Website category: auto
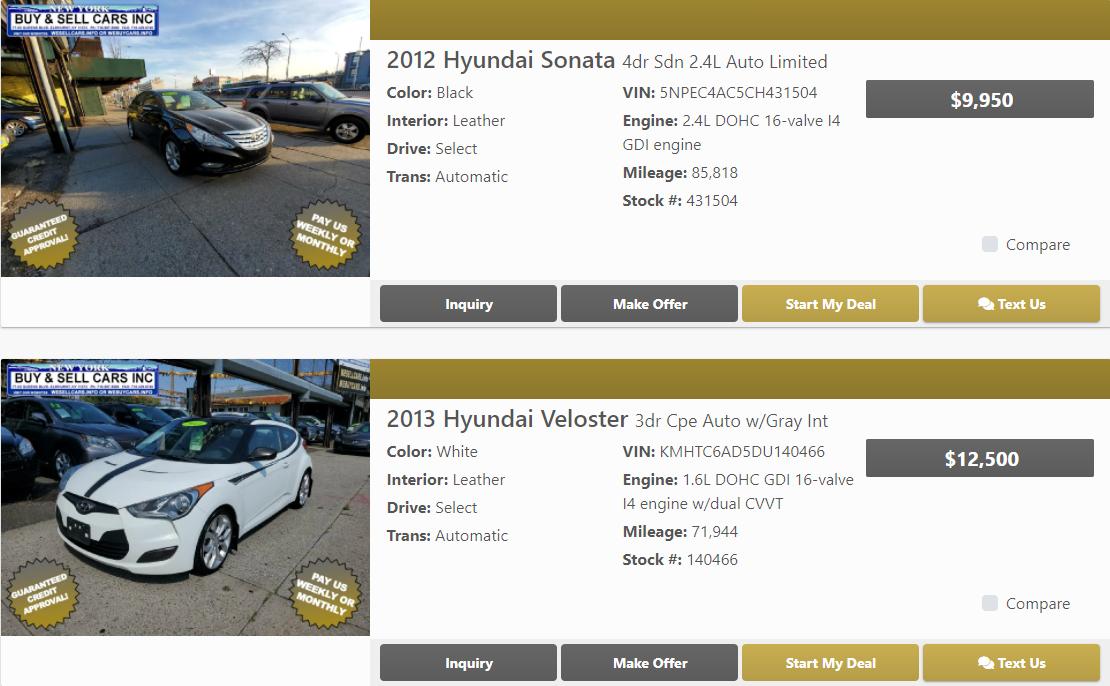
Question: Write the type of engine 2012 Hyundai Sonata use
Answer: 2.4L DOHC 16-valve I4 GDI engine

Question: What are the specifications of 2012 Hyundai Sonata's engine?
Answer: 2.4L DOHC 16-valve I4 GDI engine

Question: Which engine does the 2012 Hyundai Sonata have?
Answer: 2.4L DOHC 16-valve I4 GDI engine

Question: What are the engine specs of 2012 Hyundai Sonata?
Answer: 2.4L DOHC 16-valve I4 GDI engine

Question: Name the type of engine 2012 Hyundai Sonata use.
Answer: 2.4L DOHC 16-valve I4 GDI engine

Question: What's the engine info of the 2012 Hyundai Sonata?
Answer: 2.4L DOHC 16-valve I4 GDI engine

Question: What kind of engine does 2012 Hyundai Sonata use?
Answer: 2.4L DOHC 16-valve I4 GDI engine

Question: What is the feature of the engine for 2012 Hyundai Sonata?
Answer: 2.4L DOHC 16-valve I4 GDI engine

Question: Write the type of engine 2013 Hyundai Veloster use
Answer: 1.6L DOHC GDI 16-valve I4 engine w/dual CVVT

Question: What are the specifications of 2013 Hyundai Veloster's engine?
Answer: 1.6L DOHC GDI 16-valve I4 engine w/dual CVVT

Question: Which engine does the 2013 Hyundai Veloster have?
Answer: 1.6L DOHC GDI 16-valve I4 engine w/dual CVVT

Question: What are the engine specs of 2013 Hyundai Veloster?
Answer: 1.6L DOHC GDI 16-valve I4 engine w/dual CVVT

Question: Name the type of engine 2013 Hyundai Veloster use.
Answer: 1.6L DOHC GDI 16-valve I4 engine w/dual CVVT

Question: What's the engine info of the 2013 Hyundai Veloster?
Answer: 1.6L DOHC GDI 16-valve I4 engine w/dual CVVT

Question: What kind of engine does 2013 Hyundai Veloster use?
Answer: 1.6L DOHC GDI 16-valve I4 engine w/dual CVVT

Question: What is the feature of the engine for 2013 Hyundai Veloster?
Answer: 1.6L DOHC GDI 16-valve I4 engine w/dual CVVT

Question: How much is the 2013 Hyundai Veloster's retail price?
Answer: $12,500

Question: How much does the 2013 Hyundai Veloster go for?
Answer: $12,500

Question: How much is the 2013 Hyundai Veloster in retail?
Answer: $12,500

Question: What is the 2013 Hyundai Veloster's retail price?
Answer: $12,500

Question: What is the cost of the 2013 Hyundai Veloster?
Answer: $12,500

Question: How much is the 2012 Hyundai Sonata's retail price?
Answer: $9,950

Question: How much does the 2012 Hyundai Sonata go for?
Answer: $9,950

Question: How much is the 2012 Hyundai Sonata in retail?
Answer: $9,950

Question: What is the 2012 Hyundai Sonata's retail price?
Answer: $9,950

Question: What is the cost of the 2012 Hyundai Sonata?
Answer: $9,950

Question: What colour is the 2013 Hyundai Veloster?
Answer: White

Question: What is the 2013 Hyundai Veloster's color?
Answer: White

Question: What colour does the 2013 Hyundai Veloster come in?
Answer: White

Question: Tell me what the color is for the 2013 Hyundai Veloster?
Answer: White

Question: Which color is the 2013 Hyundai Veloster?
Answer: White

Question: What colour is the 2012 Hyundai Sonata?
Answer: Black

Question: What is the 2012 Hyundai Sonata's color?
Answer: Black

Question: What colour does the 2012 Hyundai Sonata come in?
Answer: Black

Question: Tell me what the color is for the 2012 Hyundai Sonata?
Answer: Black

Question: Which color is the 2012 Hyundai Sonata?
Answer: Black

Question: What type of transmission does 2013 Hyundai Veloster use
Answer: Automatic

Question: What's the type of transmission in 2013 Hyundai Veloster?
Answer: Automatic

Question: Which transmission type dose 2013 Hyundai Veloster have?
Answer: Automatic

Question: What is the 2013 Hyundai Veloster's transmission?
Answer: Automatic

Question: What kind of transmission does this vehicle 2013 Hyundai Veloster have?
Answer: Automatic

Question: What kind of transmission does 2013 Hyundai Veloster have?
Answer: Automatic

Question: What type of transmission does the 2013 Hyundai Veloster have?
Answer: Automatic

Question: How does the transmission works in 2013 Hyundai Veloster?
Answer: Automatic

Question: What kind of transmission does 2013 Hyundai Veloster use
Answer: Automatic

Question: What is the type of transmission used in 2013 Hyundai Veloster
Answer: Automatic

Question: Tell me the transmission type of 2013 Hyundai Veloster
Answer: Automatic

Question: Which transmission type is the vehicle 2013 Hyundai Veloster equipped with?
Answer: Automatic

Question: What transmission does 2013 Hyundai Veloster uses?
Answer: Automatic

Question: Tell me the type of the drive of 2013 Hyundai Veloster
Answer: Select

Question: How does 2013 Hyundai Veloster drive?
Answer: Select

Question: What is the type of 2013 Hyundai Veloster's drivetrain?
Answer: Select

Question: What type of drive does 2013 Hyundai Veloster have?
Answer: Select

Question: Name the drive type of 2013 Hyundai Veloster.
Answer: Select

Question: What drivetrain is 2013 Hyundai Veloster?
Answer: Select

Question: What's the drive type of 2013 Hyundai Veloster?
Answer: Select

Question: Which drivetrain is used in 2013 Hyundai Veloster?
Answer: Select

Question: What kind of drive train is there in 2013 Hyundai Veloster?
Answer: Select

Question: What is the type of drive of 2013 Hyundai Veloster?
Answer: Select

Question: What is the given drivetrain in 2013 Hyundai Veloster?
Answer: Select

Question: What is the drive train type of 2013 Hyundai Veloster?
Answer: Select

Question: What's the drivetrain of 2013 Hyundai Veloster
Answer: Select

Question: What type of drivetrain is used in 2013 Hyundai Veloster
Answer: Select

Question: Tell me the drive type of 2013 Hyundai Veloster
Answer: Select